Field crop: tomato
Growth stage: 1
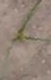
Species: cyperus